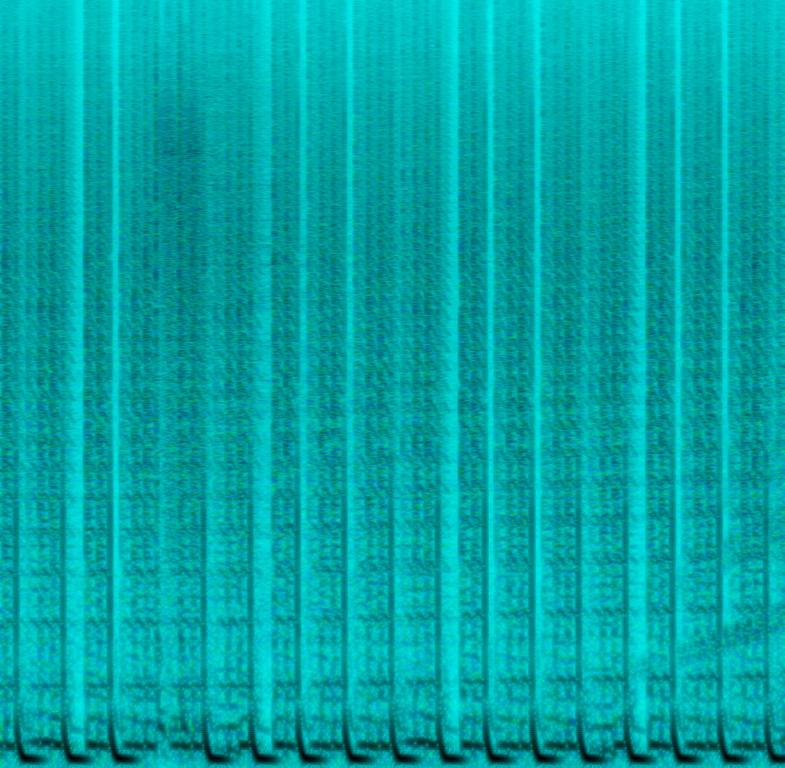
This audio contains a very present kick on every beat. A synth bass is playing an arpeggio melody along with a synth lead sound playing in a higher pitch rising up in pitch. Then a riser sound also rises in pitch. Then the music stops and you can hear glass breaking. This song may be playing in a techno club.